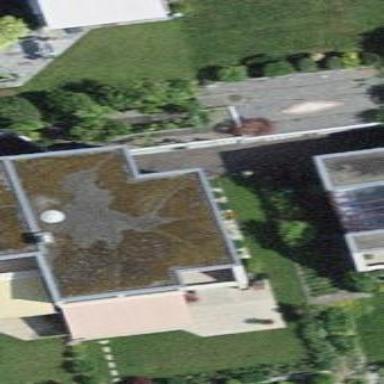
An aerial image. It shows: Terrace building.